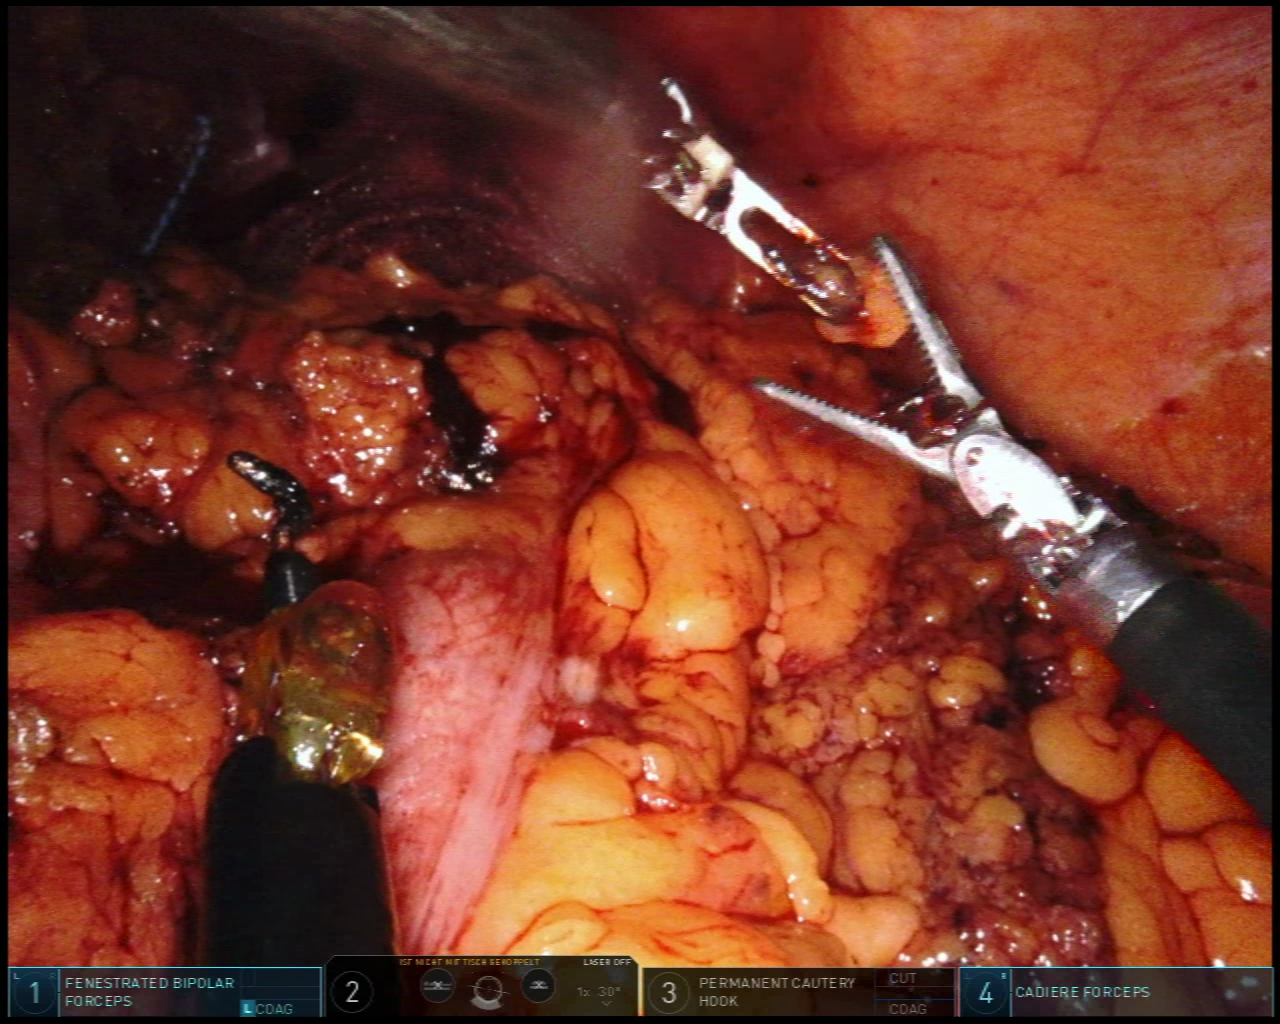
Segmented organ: colon
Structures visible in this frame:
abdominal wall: yes
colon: yes
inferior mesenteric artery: no
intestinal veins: no
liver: no
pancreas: no
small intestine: no
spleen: no
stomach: no
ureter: no
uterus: no
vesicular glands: no